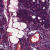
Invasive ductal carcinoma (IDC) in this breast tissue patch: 0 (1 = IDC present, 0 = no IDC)